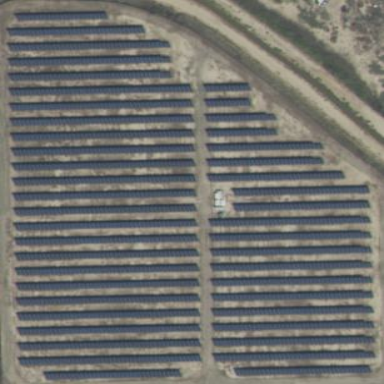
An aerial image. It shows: Solar power plant.